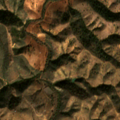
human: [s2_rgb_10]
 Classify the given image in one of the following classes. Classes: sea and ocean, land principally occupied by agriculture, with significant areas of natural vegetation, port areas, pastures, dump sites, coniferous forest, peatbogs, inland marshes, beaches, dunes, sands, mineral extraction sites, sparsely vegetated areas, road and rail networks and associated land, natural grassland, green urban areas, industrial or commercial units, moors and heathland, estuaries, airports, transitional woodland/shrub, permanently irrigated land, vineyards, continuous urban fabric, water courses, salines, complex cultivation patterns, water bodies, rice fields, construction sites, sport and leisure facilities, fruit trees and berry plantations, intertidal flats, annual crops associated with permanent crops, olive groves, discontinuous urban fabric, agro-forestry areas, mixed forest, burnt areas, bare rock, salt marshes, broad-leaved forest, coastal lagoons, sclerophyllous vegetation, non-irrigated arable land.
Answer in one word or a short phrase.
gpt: land principally occupied by agriculture, with significant areas of natural vegetation, transitional woodland/shrub